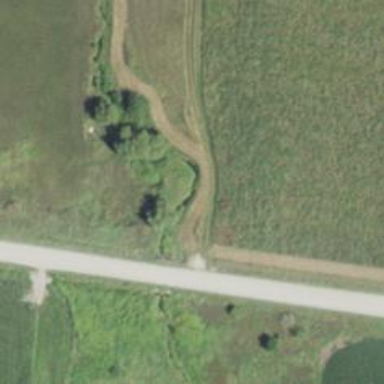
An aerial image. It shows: Culvert tunnel.